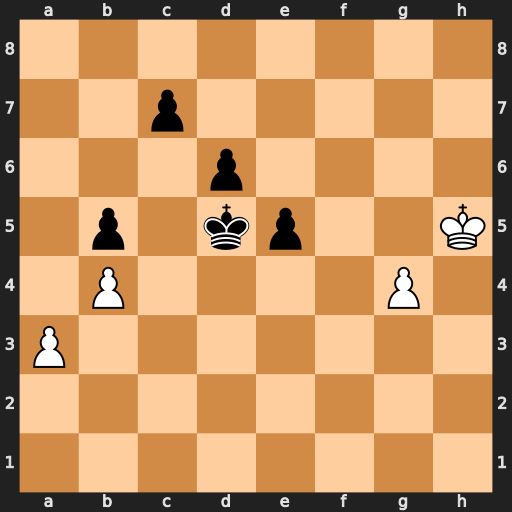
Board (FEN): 8/2p5/3p4/1p1kp2K/1P4P1/P7/8/8
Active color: w
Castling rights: -
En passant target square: -
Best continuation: g5 e4 g6 Ke6 Kh6 e3 g7 Kf7 Kh7